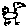
Label: bird